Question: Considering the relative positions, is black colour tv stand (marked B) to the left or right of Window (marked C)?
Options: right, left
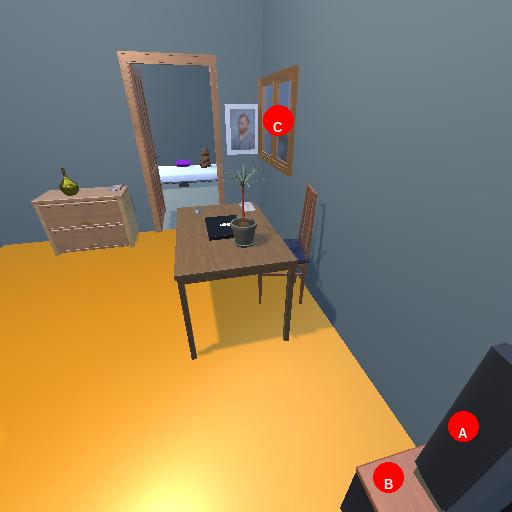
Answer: right